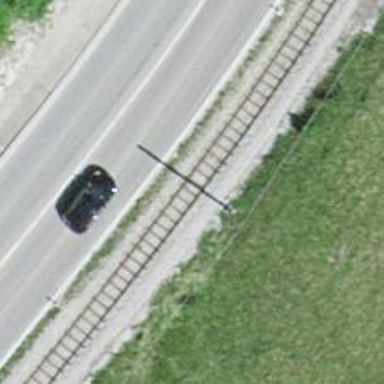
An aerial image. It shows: Narrow-gauge railway with single track. The railway is electrified with contact line.